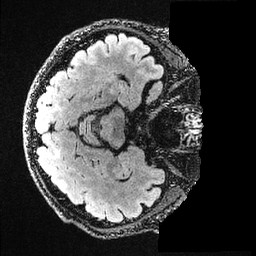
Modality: FLAIR
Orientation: axial
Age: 71
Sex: male
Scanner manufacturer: ge
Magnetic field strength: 3 T
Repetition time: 4.802 s
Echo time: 0.1165 s